Question: By default dropdown menu appears even when there is some free space (~20px) and all tabs fit the pane.

Is it possible to hide or prevent adding dropdown menu in tab pane?
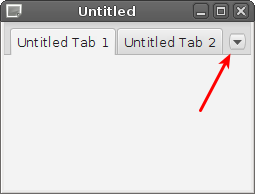
Answer: > This way to remove the padding in down button. I hope below CSS help you.
'''
.tab-down-button {
-fx-padding: 0;
}
.tab-down-button .arrow {
-fx-padding: 0;
}
'''